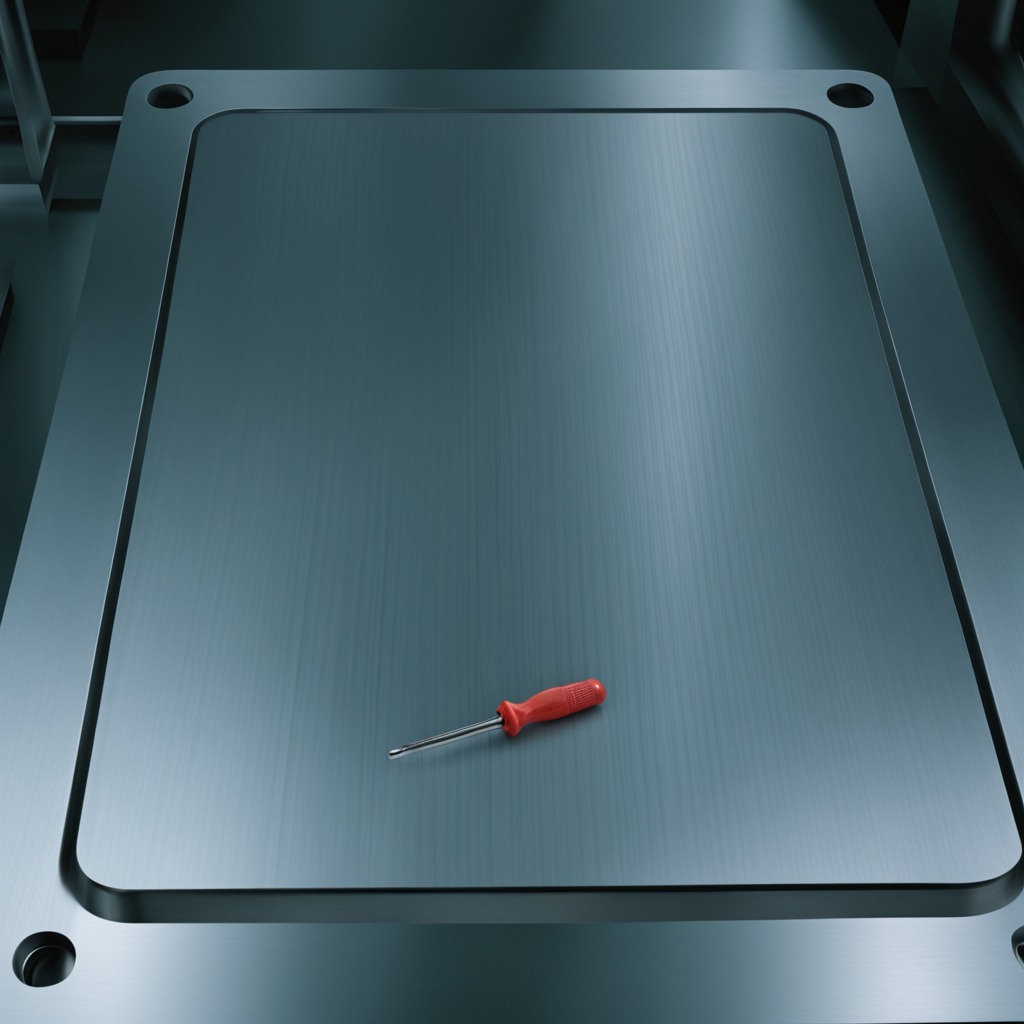
A screwdriver is lying on the metal table in a machine shop under fluorescent lights.